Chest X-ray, AP view. Patient: 39 years old, sex F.
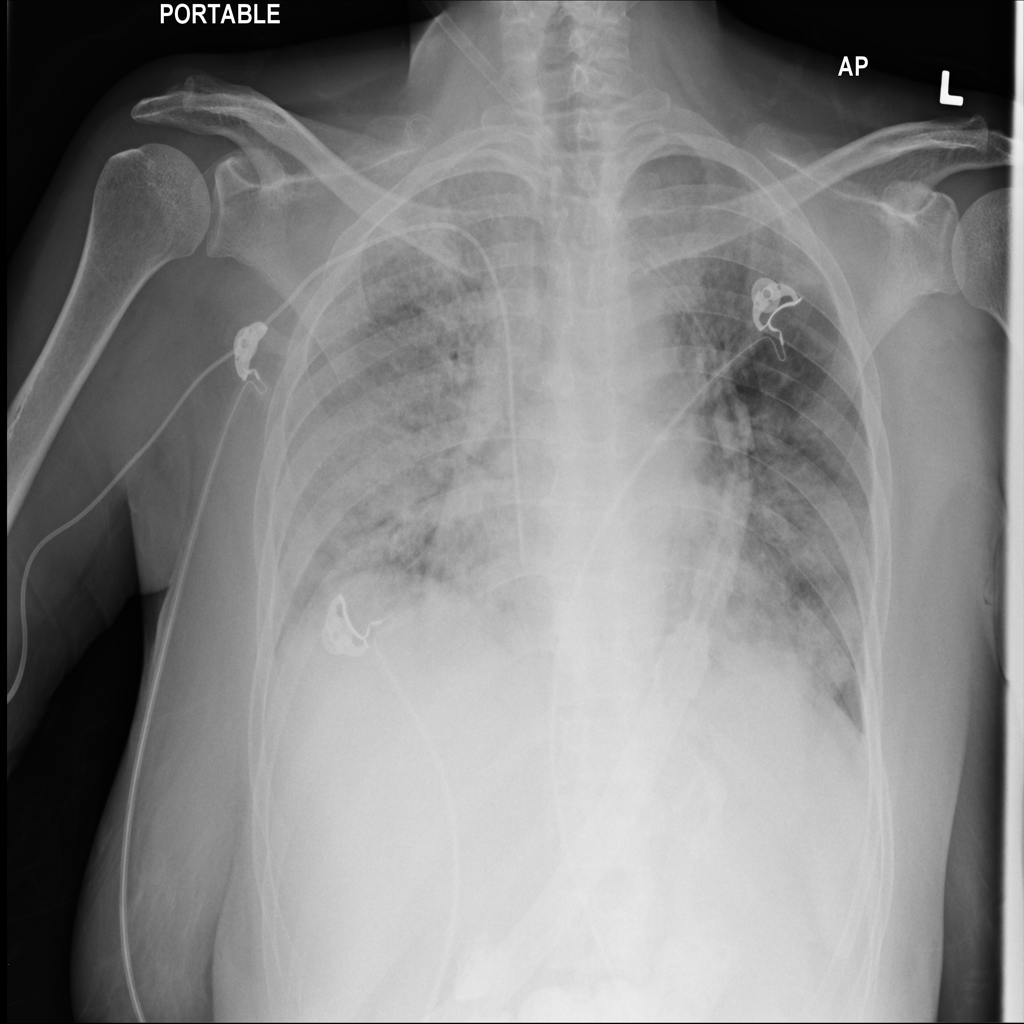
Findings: Edema